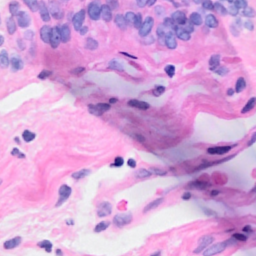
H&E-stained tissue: Breast